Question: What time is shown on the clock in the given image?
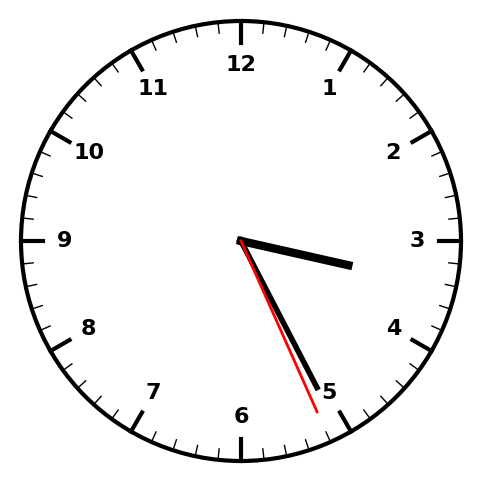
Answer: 03:25:26